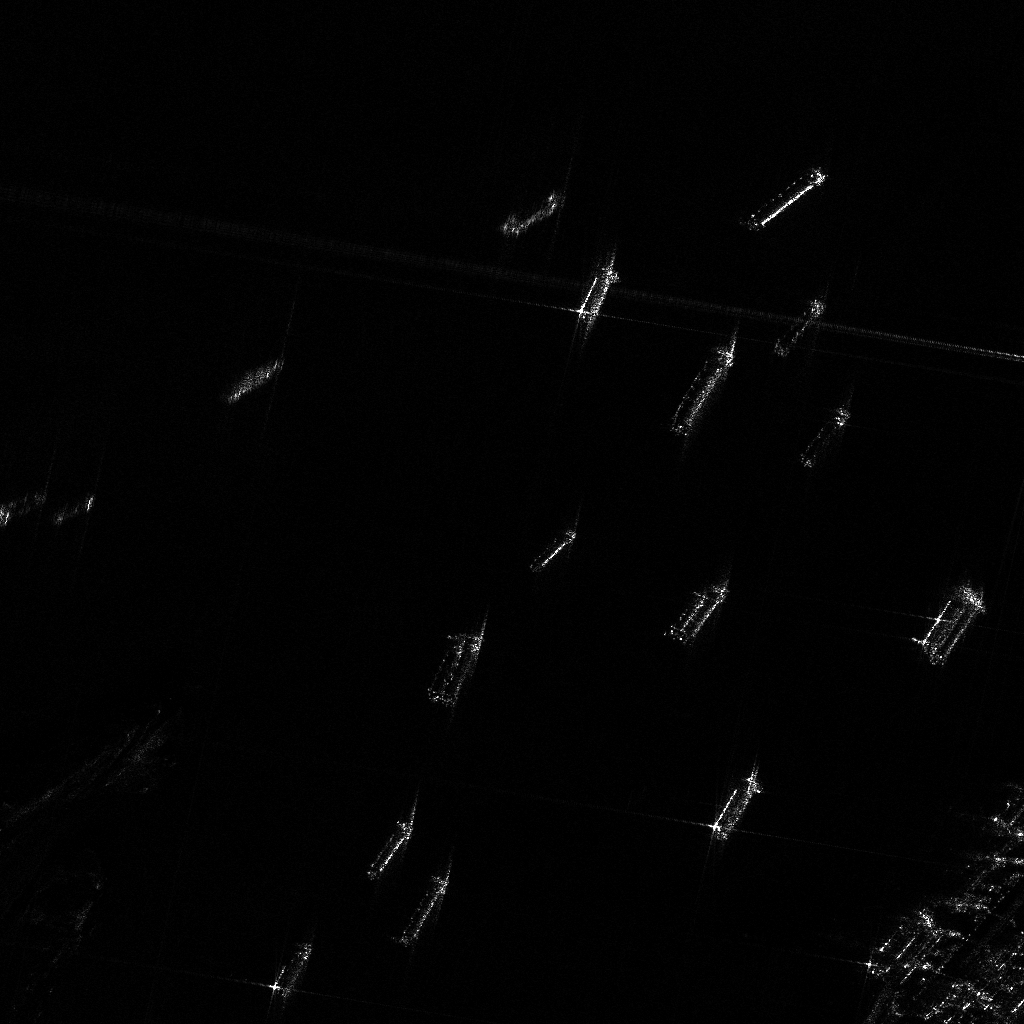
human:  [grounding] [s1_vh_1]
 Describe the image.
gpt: In the satellite image, there is  <ref>2 large dredger </ref> <box>[[42, 60, 46, 68, 20], [66, 32, 70, 43, 36]]</box> located at center,  <ref>1 medium dredger </ref> <box>[[66, 55, 70, 63, 36]]</box> located at center,  <ref>3 medium dredger </ref> <box>[[91, 56, 94, 64, 36], [76, 27, 80, 35, 36], [78, 39, 82, 46, 36]]</box> located at right,  <ref>1 medium dredger </ref> <box>[[70, 74, 73, 82, 36]]</box> located at bottom right,  <ref>2 medium dredger </ref> <box>[[40, 84, 43, 92, 36], [36, 78, 39, 86, 36]]</box> located at bottom,  <ref>1 medium dredger </ref> <box>[[27, 90, 30, 97, 36]]</box> located at bottom left,  <ref>1 medium dredger </ref> <box>[[56, 25, 59, 32, 24]]</box> located at top,  <ref>1 large dredger </ref> <box>[[74, 14, 78, 23, 48]]</box> located at top right,  <ref>1 small dredger </ref> <box>[[52, 50, 55, 56, 36]]</box> located at center,  <ref>1 large container </ref> <box>[[23, 33, 25, 40, 48]]</box> located at left,  <ref>1 small dredger </ref> <box>[[50, 17, 53, 24, 53]]</box> located at top.